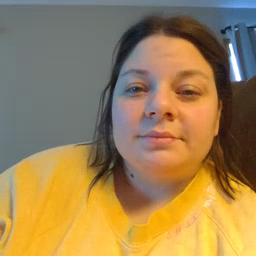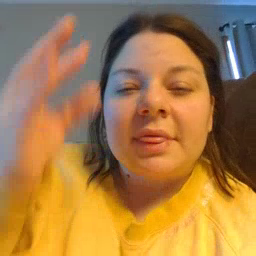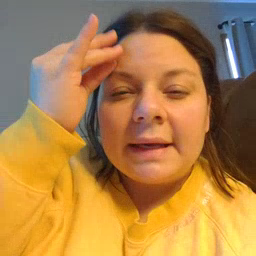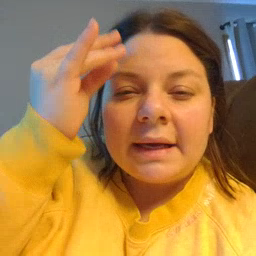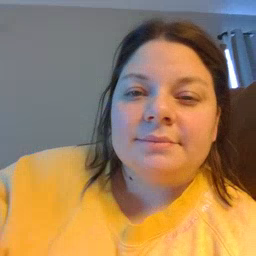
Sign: think